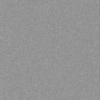
Label: dusty